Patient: sex M, age 54
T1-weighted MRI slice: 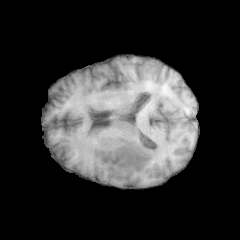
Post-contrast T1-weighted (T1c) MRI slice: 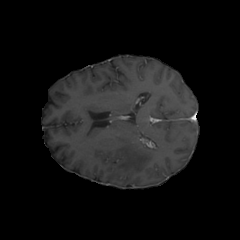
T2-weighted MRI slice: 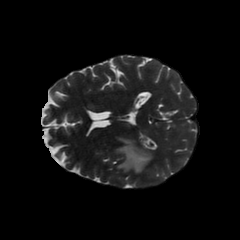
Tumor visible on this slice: yes
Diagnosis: Glioblastoma, IDH-wildtype
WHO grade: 4